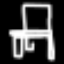
Label: chair